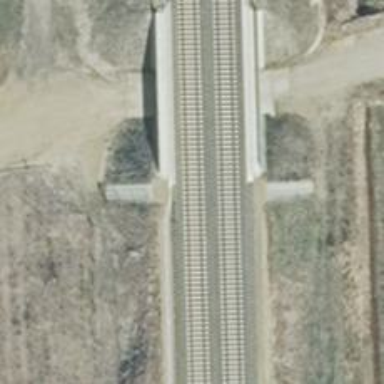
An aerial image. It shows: Bridge over electrified railway with contact lines.